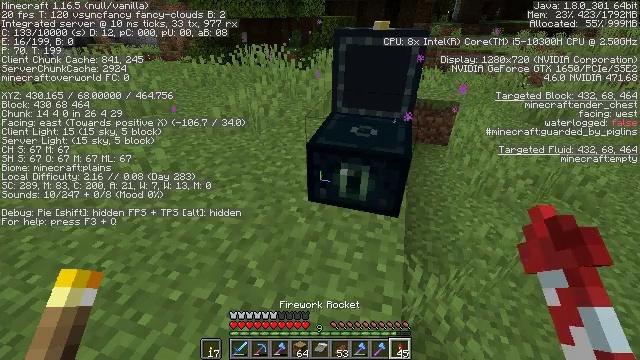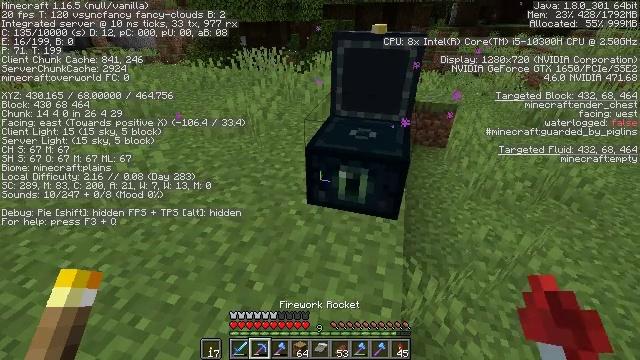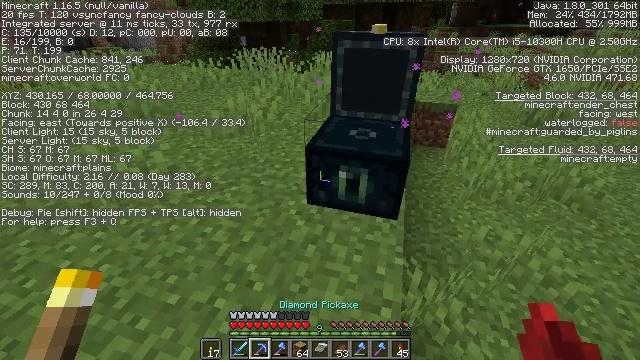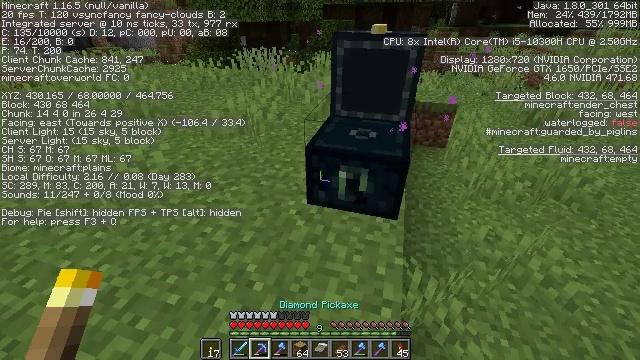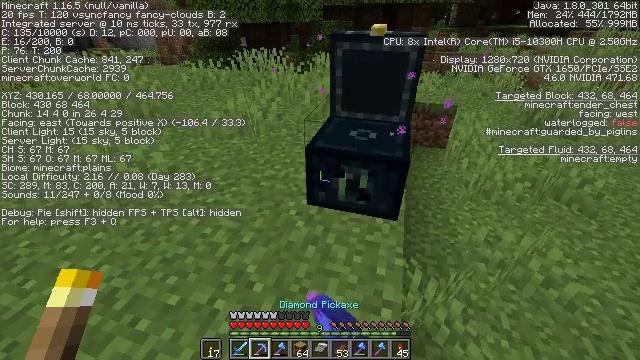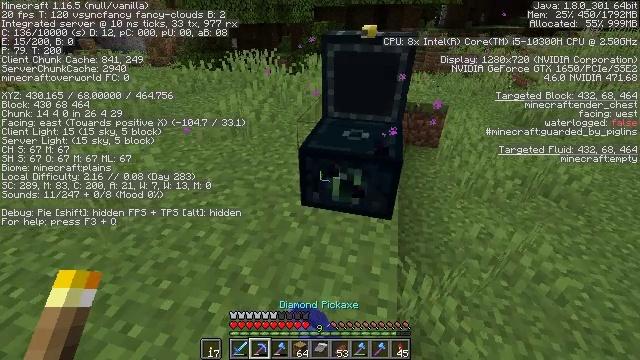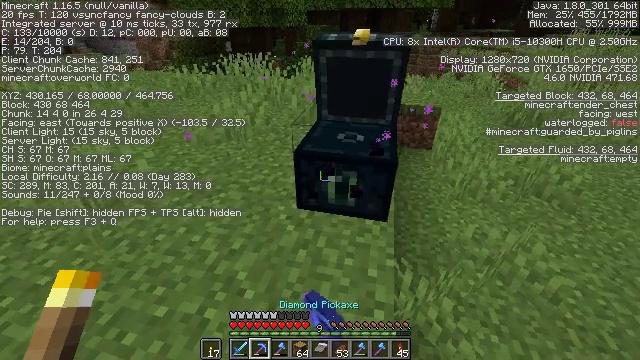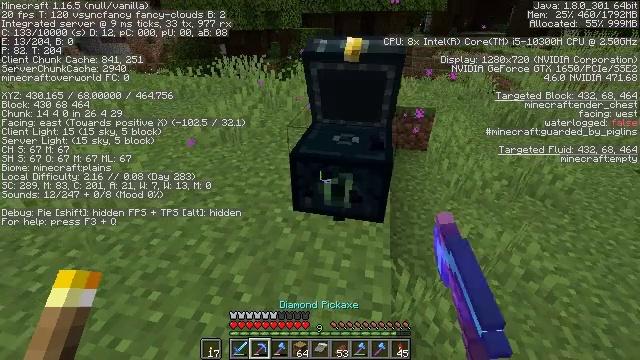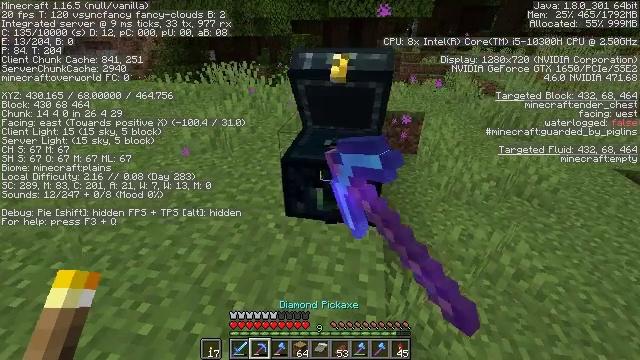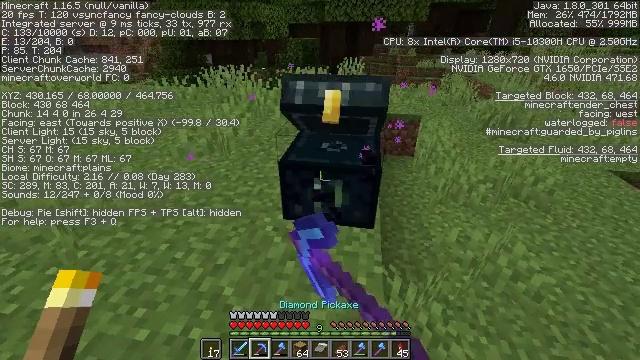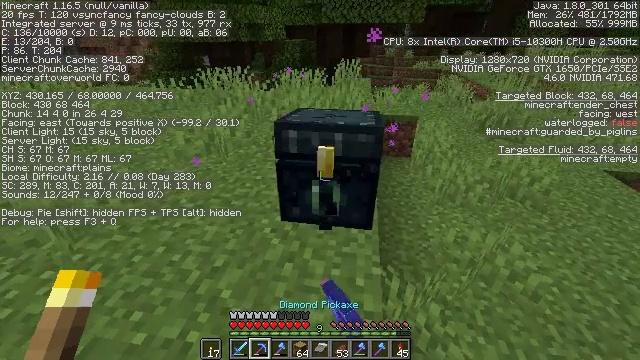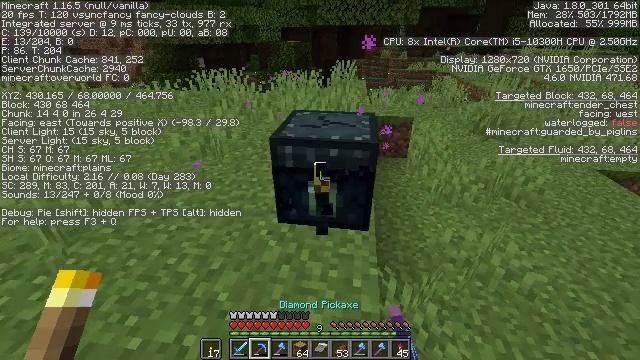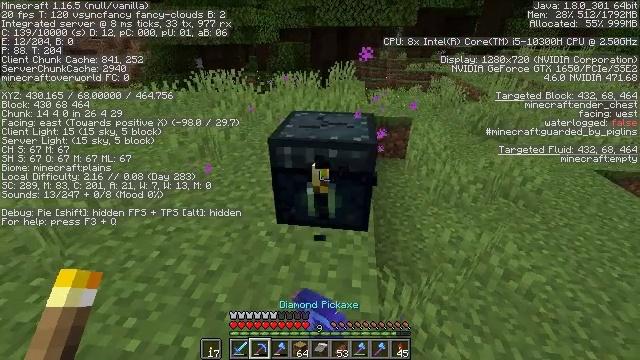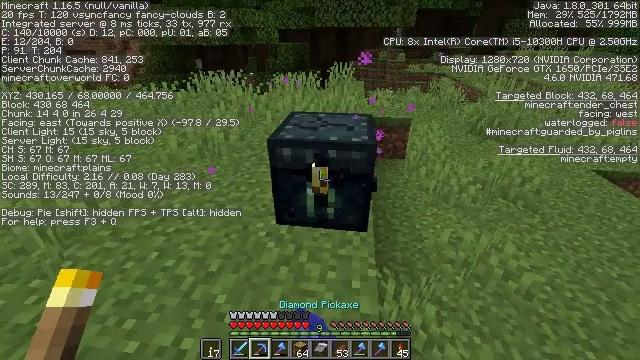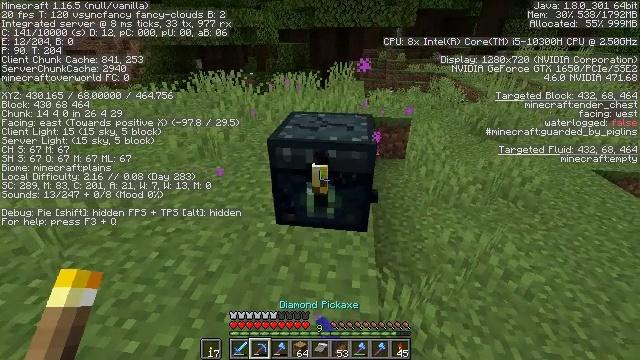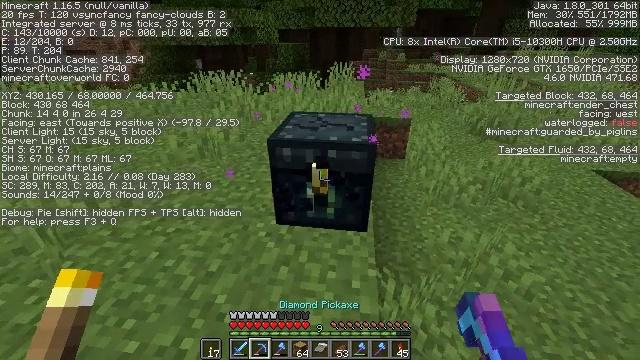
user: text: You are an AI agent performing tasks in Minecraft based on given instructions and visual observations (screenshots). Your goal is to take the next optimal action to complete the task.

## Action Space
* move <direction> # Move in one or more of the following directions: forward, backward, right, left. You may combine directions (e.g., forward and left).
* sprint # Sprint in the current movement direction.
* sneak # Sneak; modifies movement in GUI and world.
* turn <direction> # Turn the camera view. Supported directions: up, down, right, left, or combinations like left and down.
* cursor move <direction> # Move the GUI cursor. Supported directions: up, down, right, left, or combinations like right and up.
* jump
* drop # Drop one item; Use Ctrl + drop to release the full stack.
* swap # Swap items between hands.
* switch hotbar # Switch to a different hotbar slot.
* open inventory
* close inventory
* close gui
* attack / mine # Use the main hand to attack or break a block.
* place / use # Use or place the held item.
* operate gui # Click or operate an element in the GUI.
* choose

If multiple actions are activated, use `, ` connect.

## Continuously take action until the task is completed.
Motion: motion action
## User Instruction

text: Left click on the ender chest to mine.
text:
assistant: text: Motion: switch to hotbar 2
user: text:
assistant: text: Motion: switch to hotbar 2
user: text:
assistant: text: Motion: attack / mine, switch to hotbar 2
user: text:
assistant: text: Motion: attack / mine, switch to hotbar 2
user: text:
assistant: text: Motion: turn right, attack / mine
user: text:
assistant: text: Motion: turn right, attack / mine
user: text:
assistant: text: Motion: turn right, attack / mine
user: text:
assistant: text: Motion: turn right and up, attack / mine
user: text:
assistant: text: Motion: attack / mine
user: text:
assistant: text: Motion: attack / mine
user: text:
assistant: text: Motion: attack / mine
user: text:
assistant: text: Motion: attack / mine
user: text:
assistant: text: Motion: attack / mine
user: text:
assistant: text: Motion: attack / mine
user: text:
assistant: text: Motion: attack / mine
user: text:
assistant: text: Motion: attack / mine
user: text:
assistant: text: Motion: attack / mine
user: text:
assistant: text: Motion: attack / mine
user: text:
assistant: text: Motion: attack / mine
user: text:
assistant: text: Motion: attack / mine
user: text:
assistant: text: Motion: attack / mine
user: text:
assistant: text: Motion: attack / mine
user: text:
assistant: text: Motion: attack / mine
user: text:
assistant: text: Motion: attack / mine
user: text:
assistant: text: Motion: attack / mine
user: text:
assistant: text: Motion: attack / mine
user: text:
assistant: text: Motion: attack / mine
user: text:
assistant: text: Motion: attack / mine
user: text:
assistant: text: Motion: move forward, attack / mine
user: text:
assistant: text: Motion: move forward, turn down, attack / mine